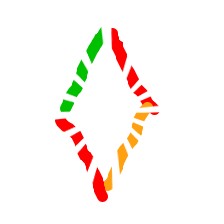
Shape: rhombus